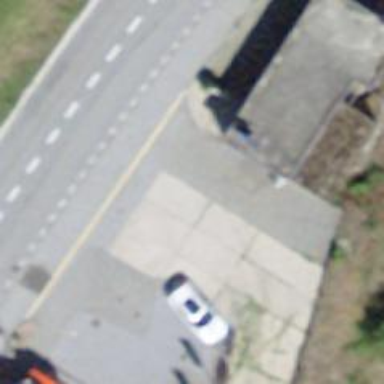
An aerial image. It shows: Car wash facility.